Question: I know that there are some default variables for testing with different environments, like the one (for PHP projects) like 'SYMFONY_VERSION'.
My question is simple: would be possible to define a variable, for testing with a few specific version of another package (on which I'm depending on)?
I've tried:
'''
env:
- SYMFONY_VERSION=2.0.*
- SYMFONY_VERSION=2.1.*
- BUZZ_VERSION=0.6
- BUZZ_VERSION=0.*
before_script:
- composer require symfony/dependency-injection:${SYMFONY_VERSION}
kriswallsmith/buzz:${BUZZ_VERSION}
'''
But it doesn't work, I've got a failed build due to "undefined index":

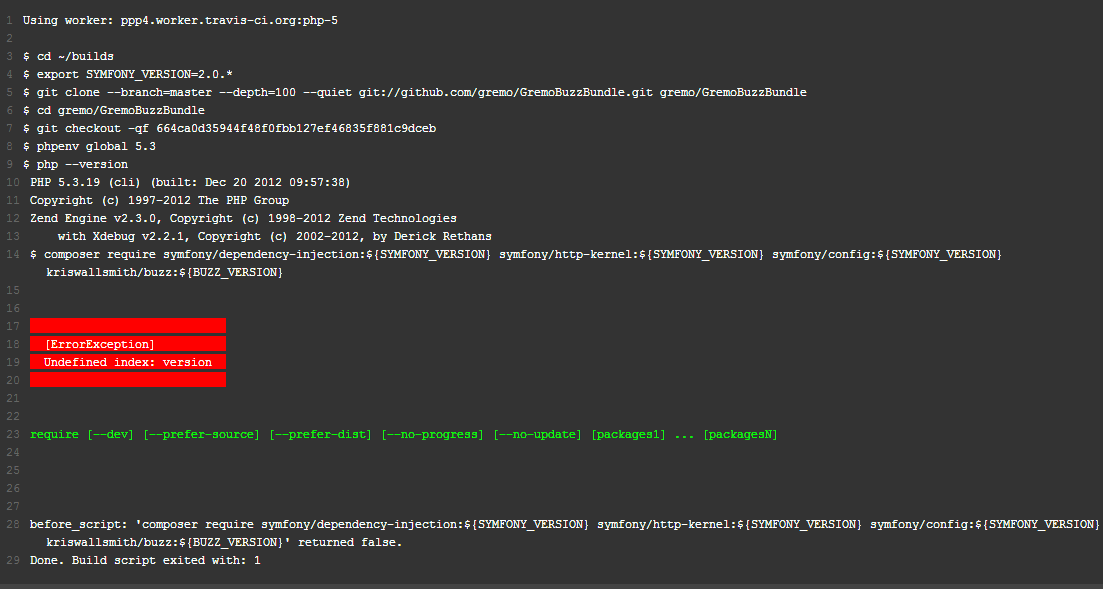
Answer: <URL>
1. You need both symfony and buzz in one build, so they need to be placed in one line
2. Wildcard (*) should be quoted
Summing up:
'''
env:
- SYMFONY_VERSION="2.0.*" BUZZ_VERSION="0.6"
- SYMFONY_VERSION="2.1.*" BUZZ_VERSION="0.*"
'''